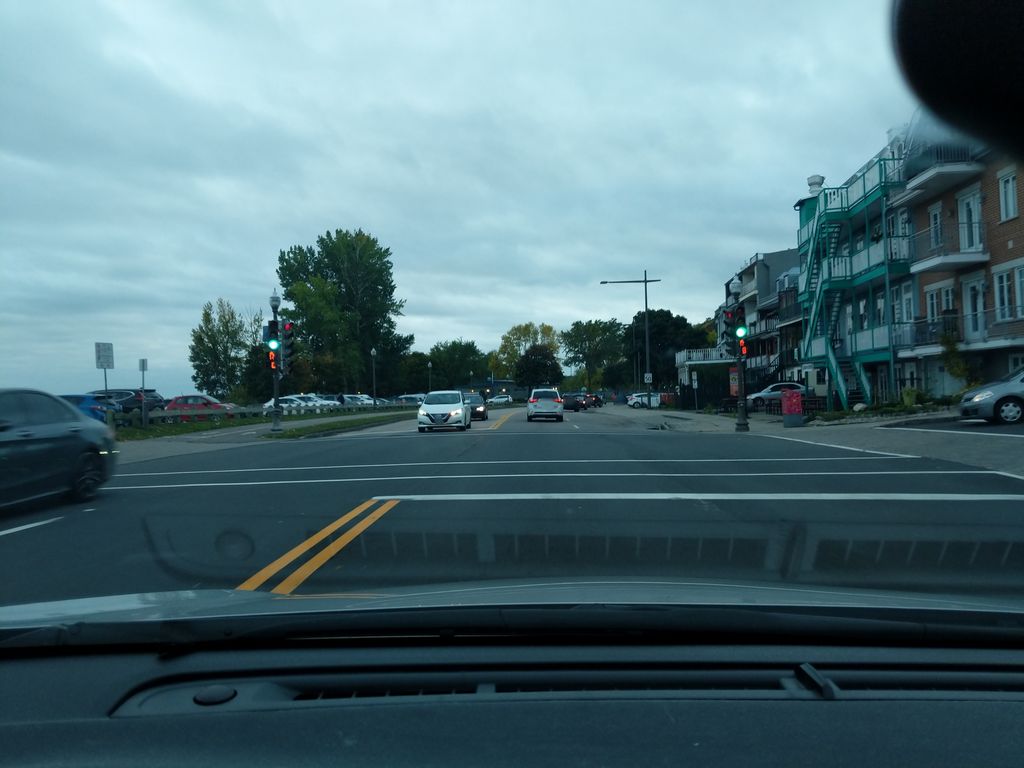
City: quebec_city